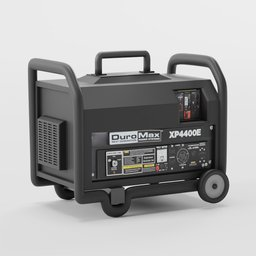
Label: mechanical